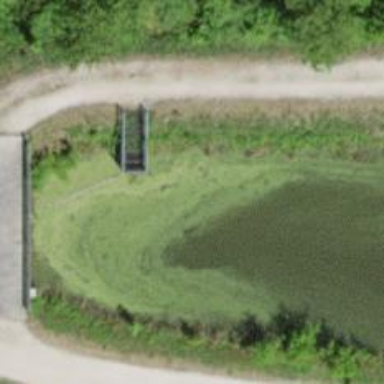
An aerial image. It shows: Metal-surfaced path bridge.